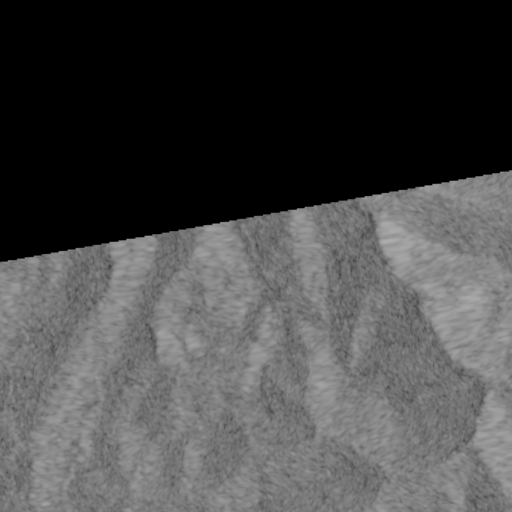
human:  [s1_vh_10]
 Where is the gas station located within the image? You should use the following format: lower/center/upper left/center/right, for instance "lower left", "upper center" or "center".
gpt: The gas station is located in the upper center of the image.
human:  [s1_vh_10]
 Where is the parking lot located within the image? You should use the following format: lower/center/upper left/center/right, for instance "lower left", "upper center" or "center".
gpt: The parking lot is located in the upper center of the image.
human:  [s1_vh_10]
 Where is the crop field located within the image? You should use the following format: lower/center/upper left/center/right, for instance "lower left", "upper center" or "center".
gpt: There is no crop field in the image.

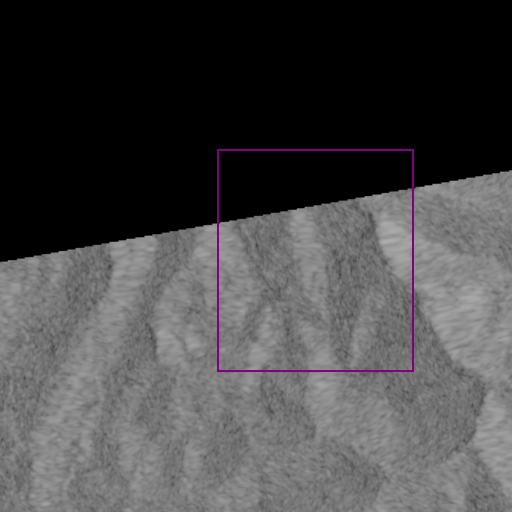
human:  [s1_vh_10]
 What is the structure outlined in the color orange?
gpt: There is no orange outline.
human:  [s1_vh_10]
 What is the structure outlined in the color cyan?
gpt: There is no structure outlined in cyan.